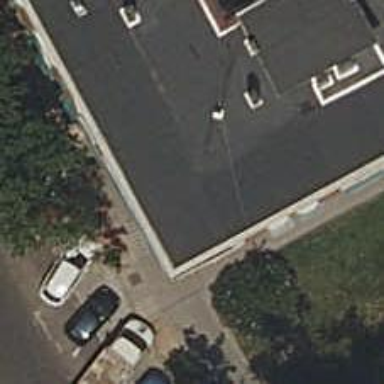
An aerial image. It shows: Café.